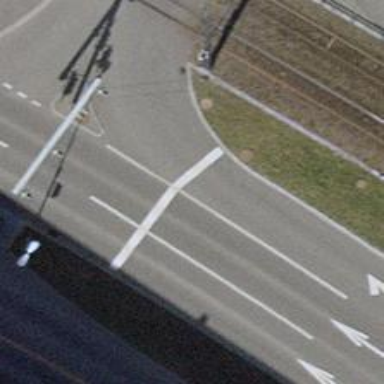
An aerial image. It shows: Road with traffic signals.